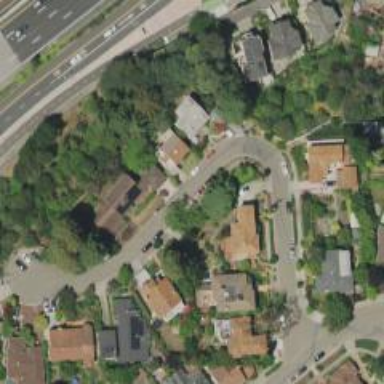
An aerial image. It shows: Residential road with asphalt surface. There is sidewalk on the left side.